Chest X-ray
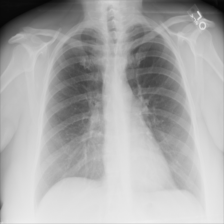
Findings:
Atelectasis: negative
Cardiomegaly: negative
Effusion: negative
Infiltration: negative
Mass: negative
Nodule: negative
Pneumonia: negative
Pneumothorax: negative
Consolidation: negative
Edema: negative
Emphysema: negative
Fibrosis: negative
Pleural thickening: negative
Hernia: negative